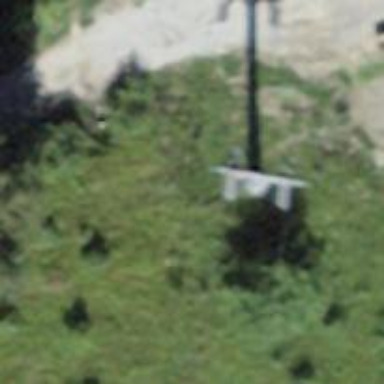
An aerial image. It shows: Pylon used for aerialway.